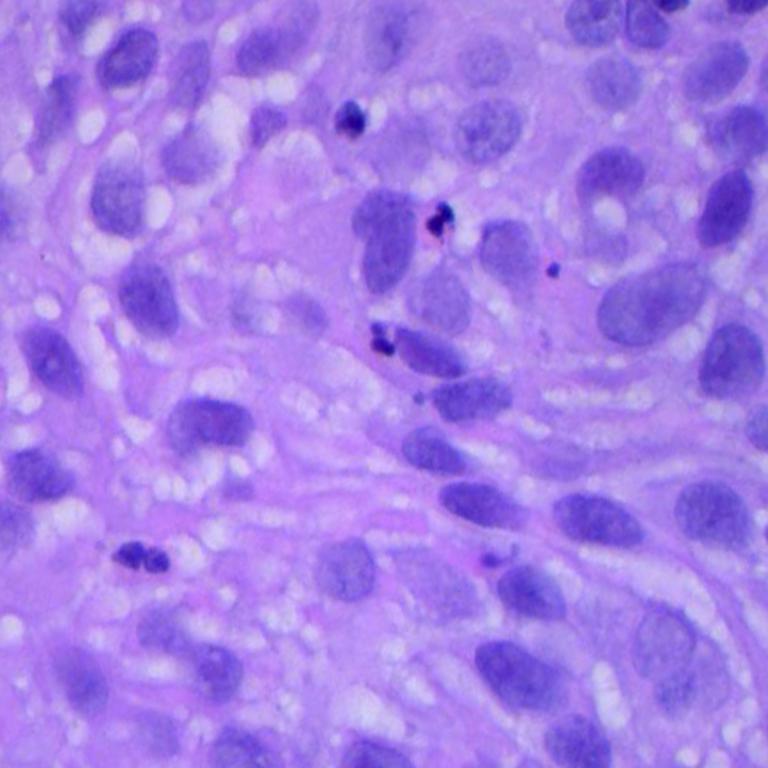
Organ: lung
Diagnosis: squamous carcinomas